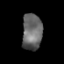
Tissue: prostate
Cell type: Epithelial cells
Senescence score: 0.3246
Nuclear area (px): 709
Mean DAPI intensity: 103.969